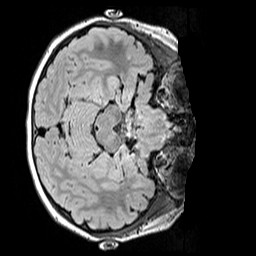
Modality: FLAIR
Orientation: axial
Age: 10
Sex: female
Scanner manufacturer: siemens
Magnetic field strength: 3 T
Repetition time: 5 s
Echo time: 0.388 s